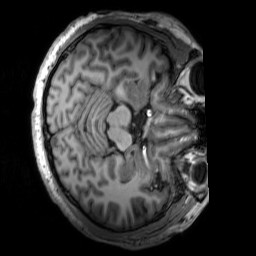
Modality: T1w
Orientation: axial
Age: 34
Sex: male
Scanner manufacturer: siemens
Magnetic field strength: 3 T
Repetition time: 2.53 s
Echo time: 0.00277 s